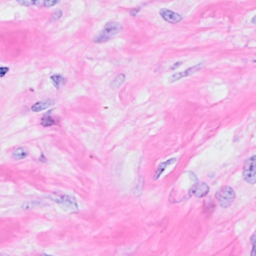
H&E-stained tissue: Breast